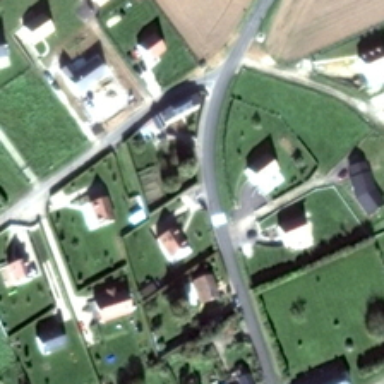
Many buildings and green plants are in a medium residential area .